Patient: sex M, age 62
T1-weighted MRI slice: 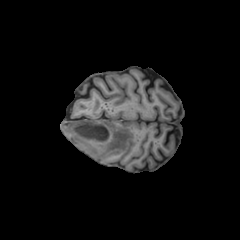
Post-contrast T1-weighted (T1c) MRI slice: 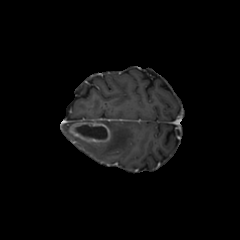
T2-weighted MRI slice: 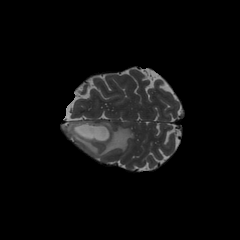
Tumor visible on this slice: yes
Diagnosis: Glioblastoma, IDH-wildtype
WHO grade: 4